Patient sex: M
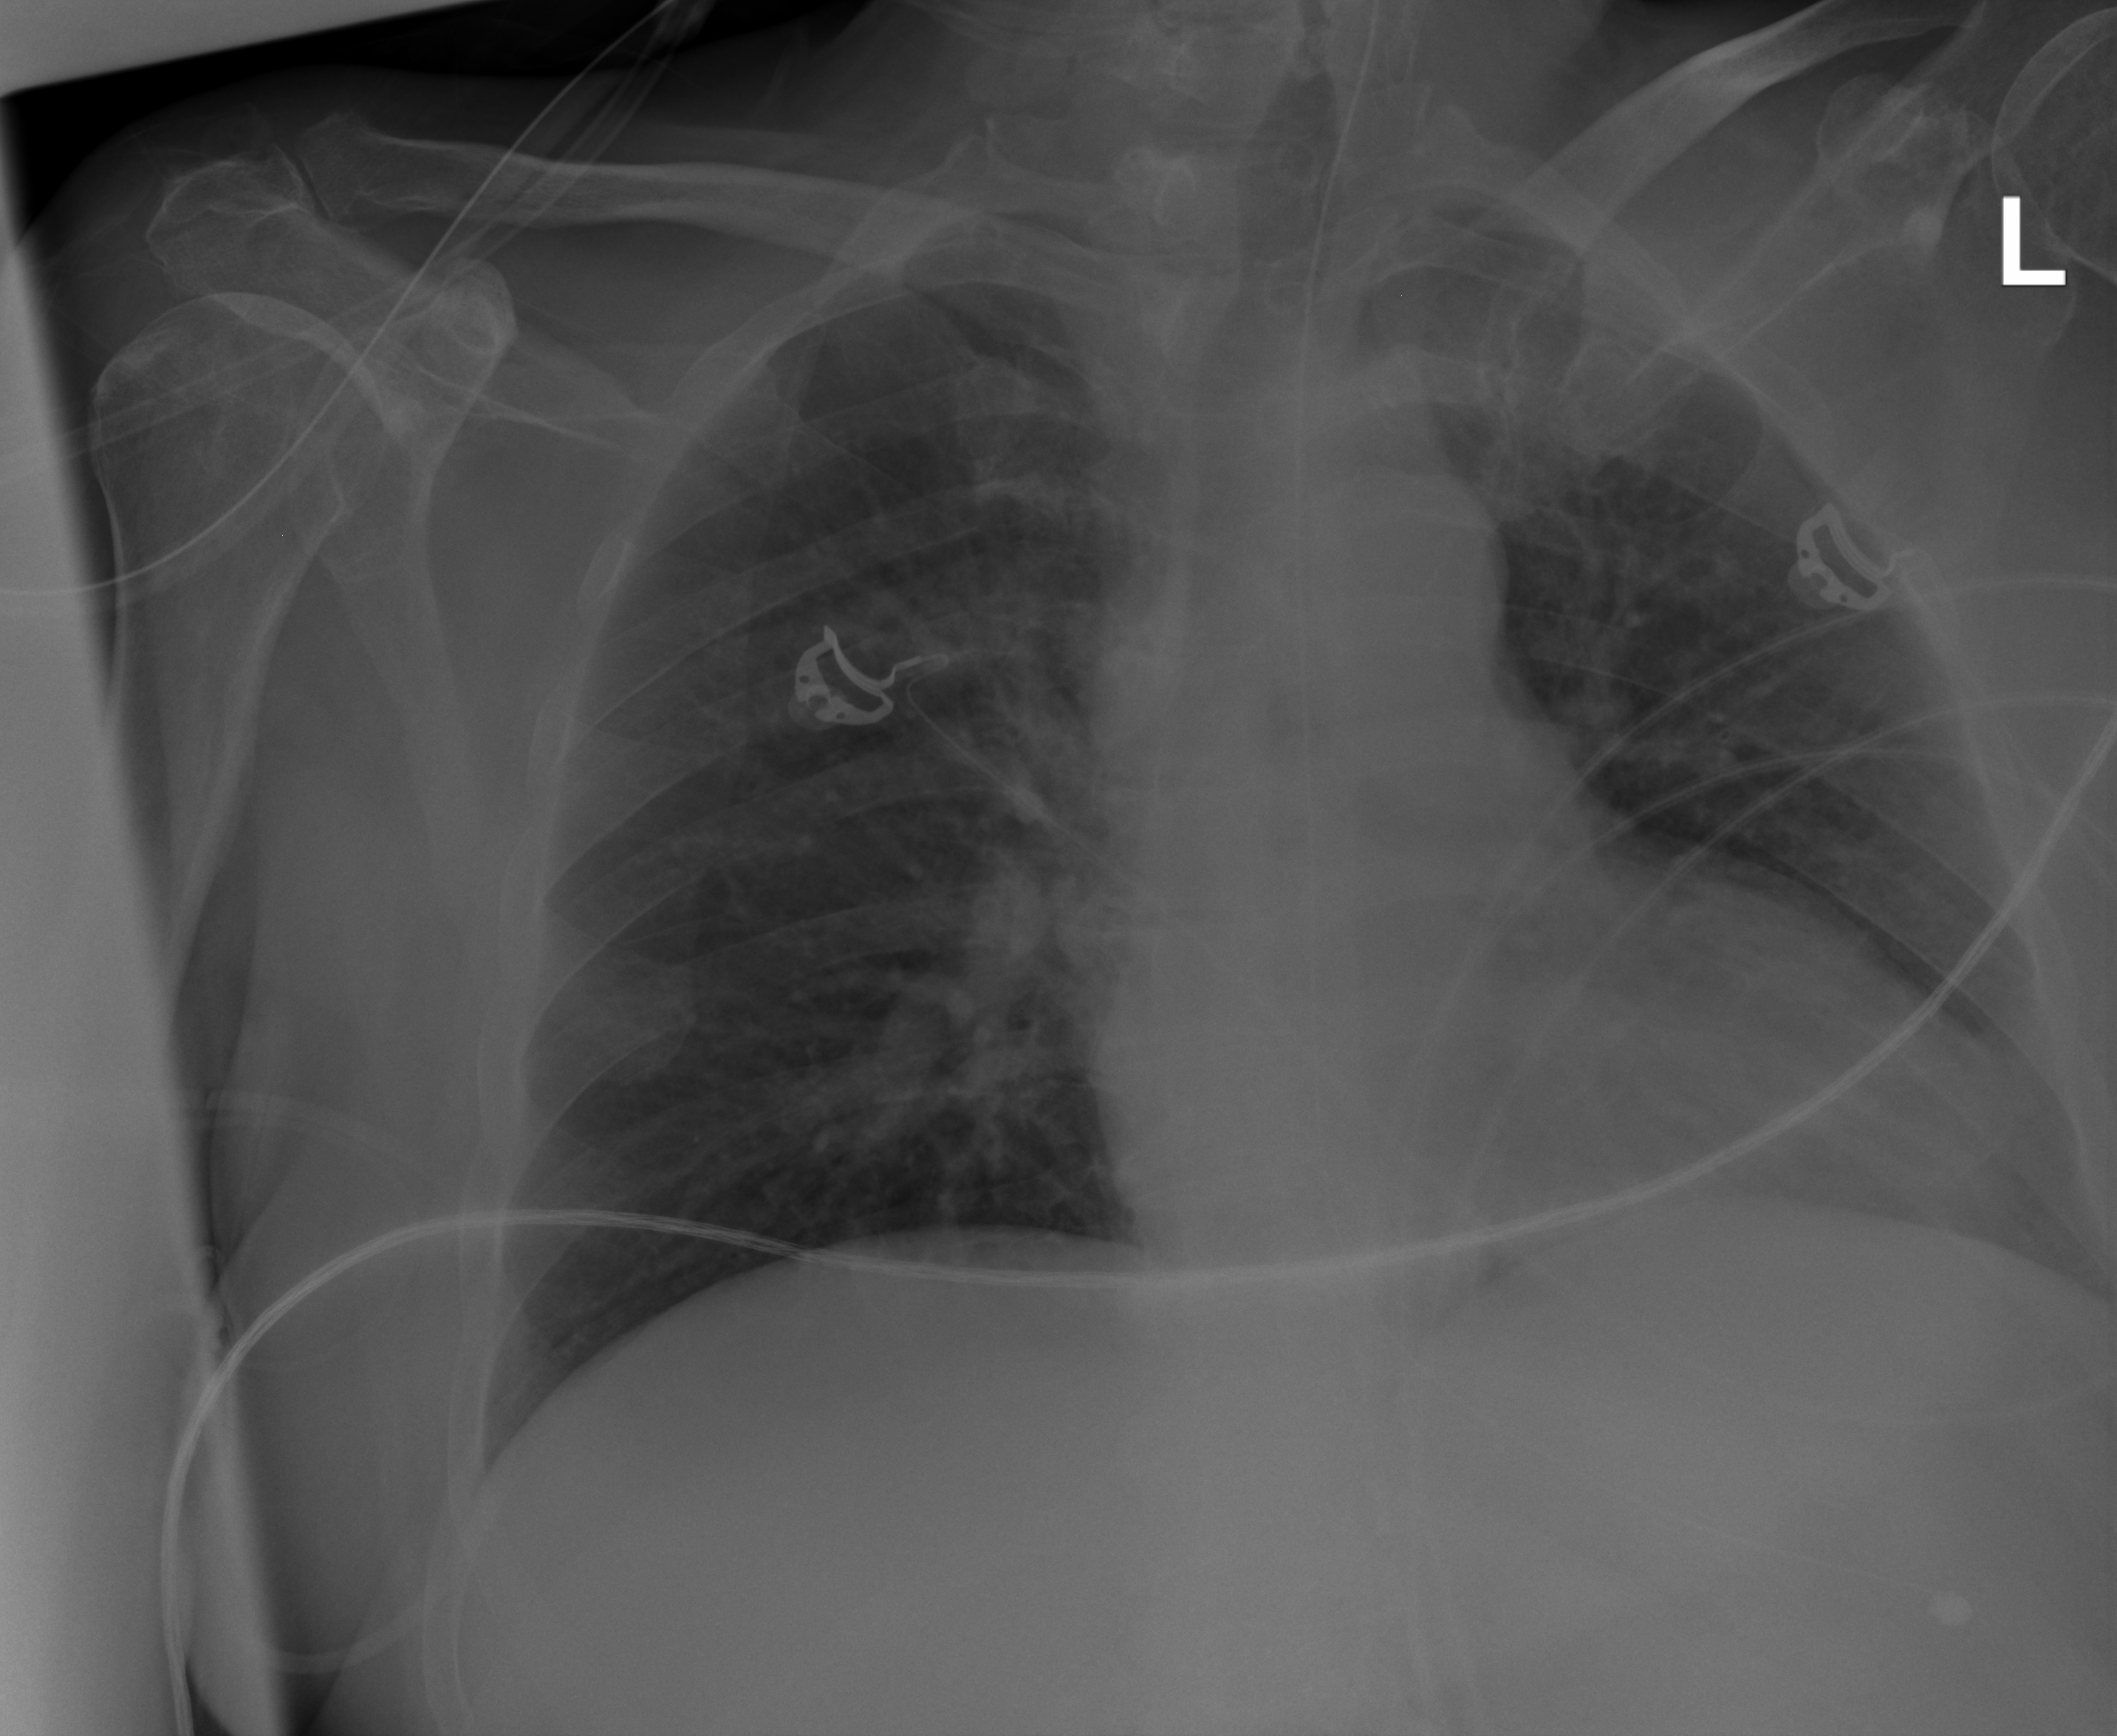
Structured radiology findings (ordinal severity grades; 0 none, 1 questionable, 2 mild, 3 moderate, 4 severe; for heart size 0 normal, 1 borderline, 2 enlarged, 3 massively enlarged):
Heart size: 1
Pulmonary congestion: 0
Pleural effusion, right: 0
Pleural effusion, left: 2
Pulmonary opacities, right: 0
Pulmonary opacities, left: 0
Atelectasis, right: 0
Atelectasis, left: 0